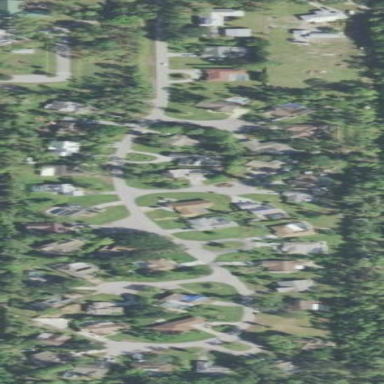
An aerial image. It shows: Residential area within neighborhood.